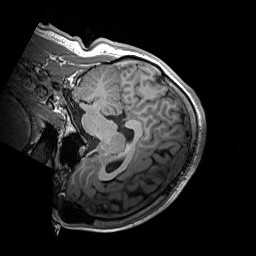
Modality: T1w
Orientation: sagittal
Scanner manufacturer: siemens
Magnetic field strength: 3 T
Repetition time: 2.2 s
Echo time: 0.00244 s